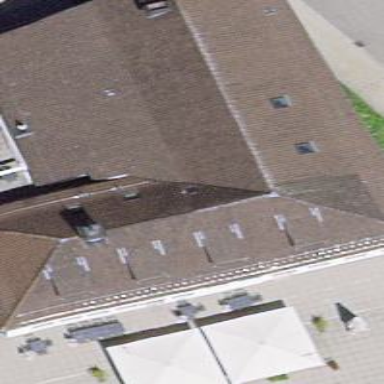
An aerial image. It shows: Building.